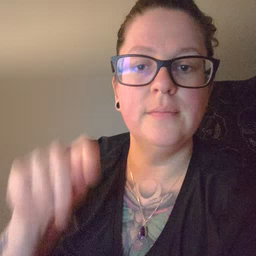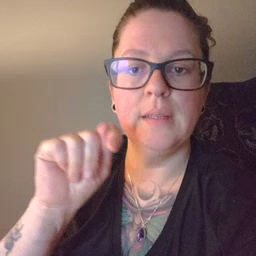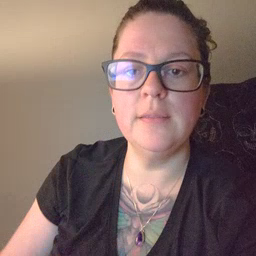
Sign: potty